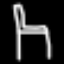
Label: chair